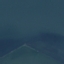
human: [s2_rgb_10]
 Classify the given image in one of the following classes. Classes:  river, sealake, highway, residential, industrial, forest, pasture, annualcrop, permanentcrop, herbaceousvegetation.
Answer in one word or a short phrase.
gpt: SeaLake